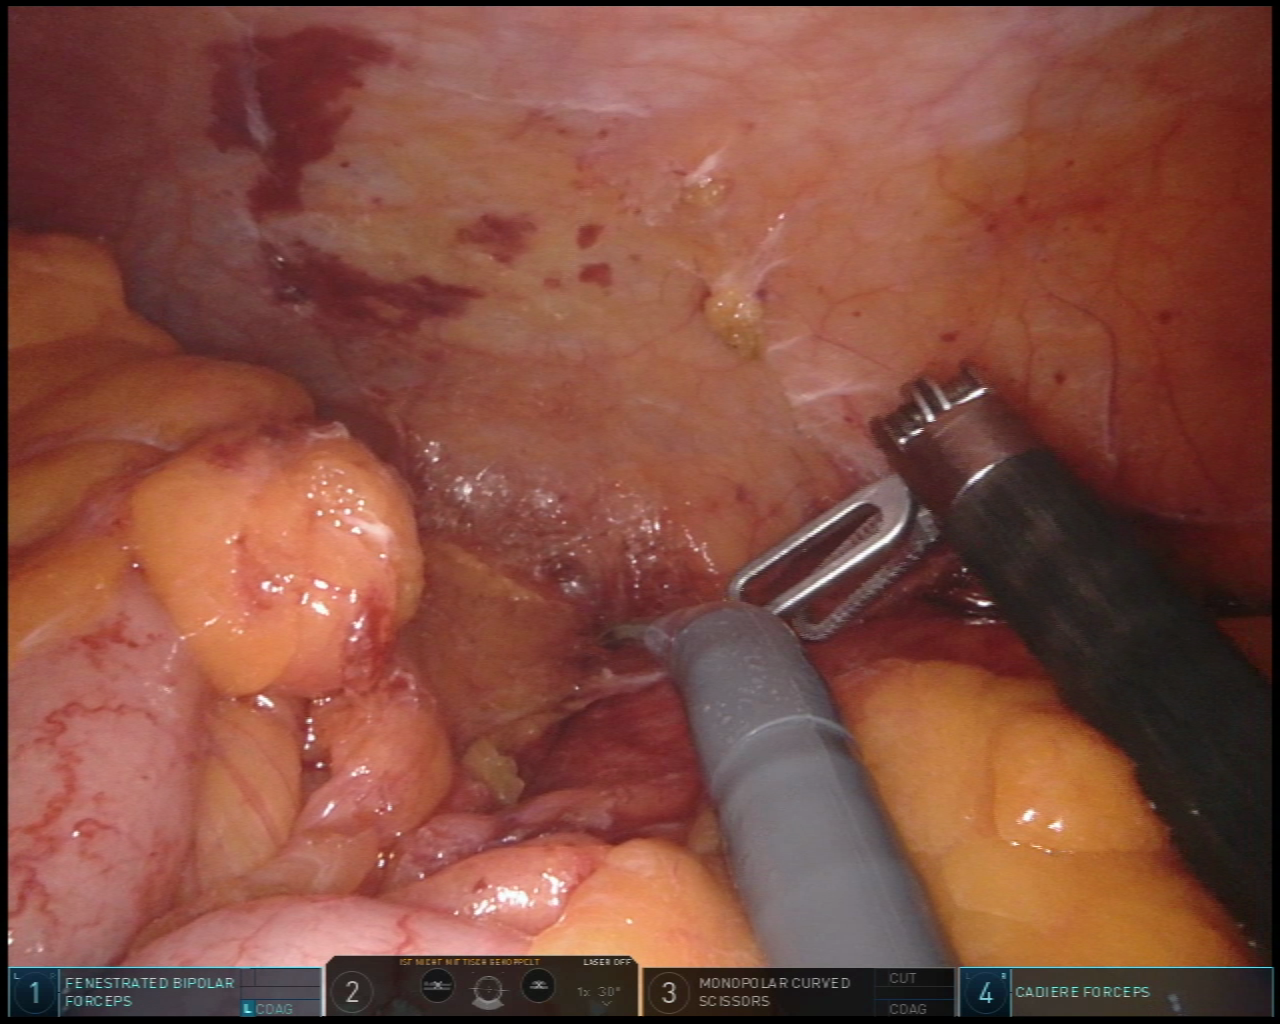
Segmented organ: abdominal_wall
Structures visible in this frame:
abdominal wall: yes
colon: yes
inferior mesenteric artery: no
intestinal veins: no
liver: no
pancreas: no
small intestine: no
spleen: no
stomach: no
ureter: no
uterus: no
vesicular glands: no